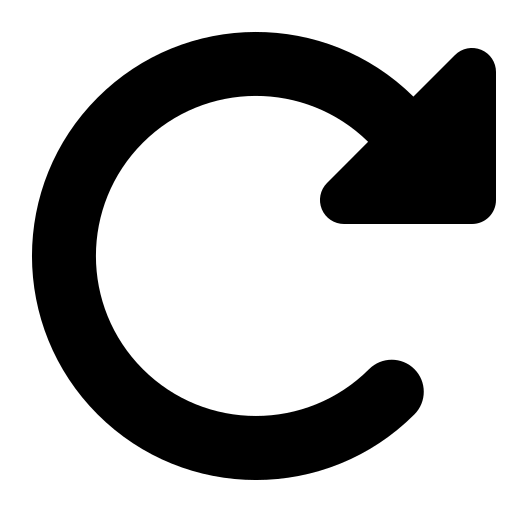
Tags: icon, FontAwesome, fa-icon, solid, rotate, right